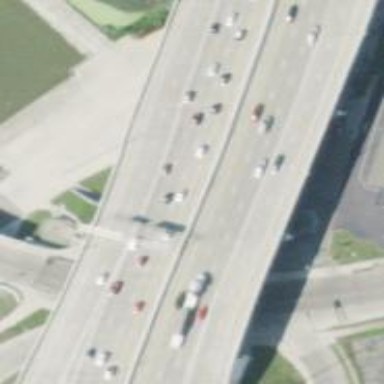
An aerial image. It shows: Motorway bridge.